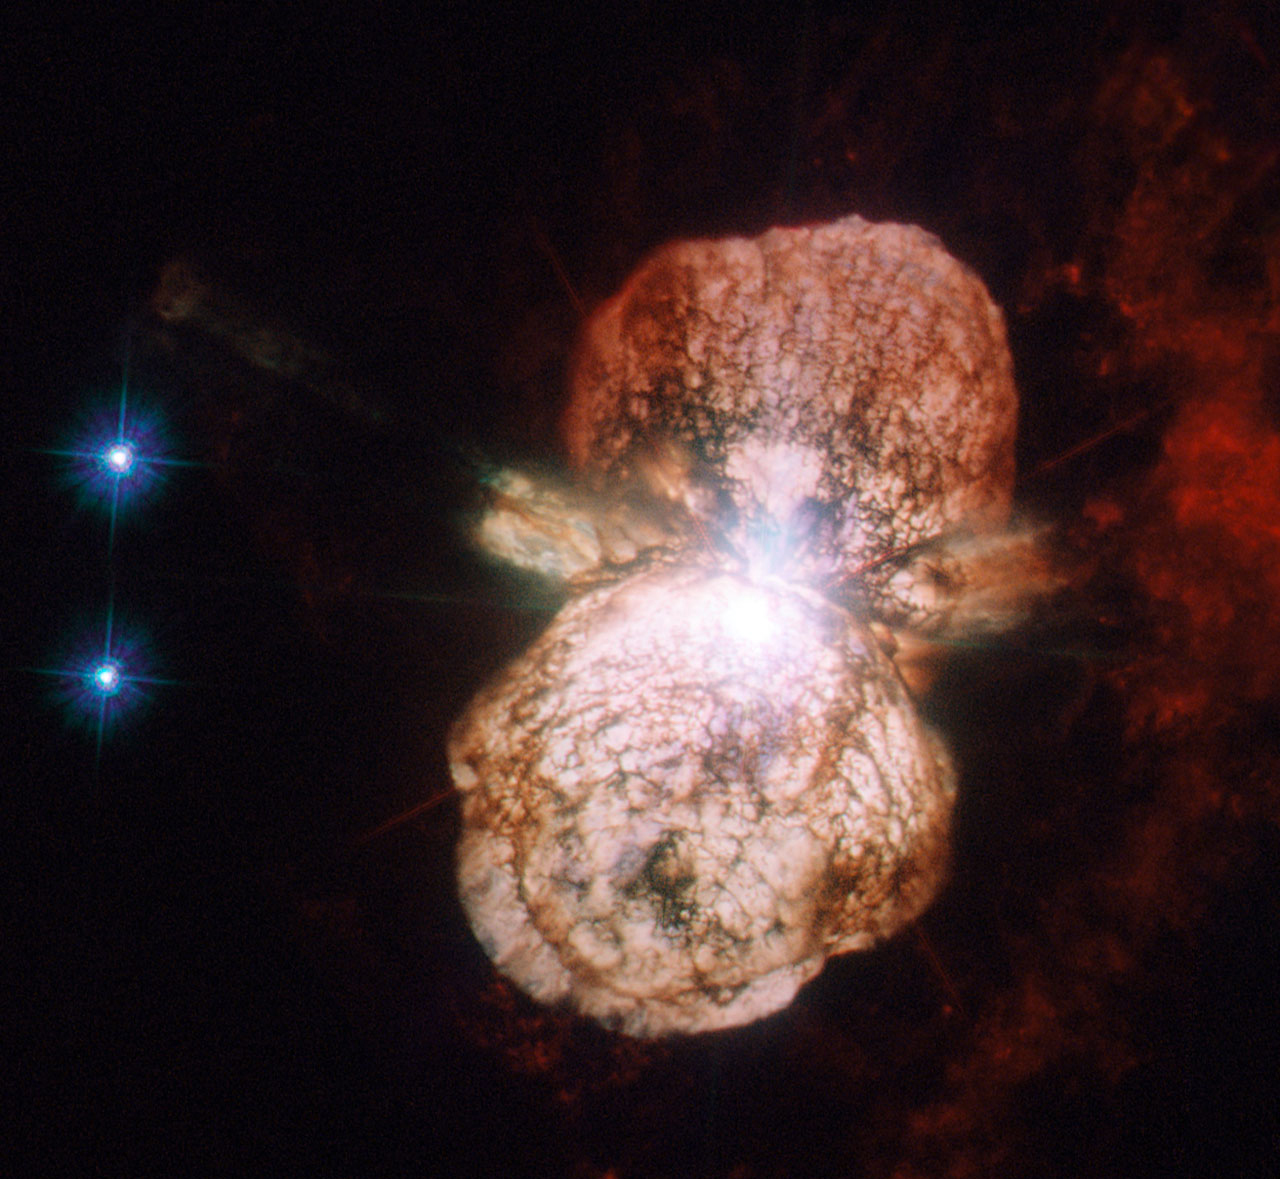
Preview of a Forthcoming Supernova Preview of a Forthcoming Supernova, star, space, nasa, hubble, hst, etacarinae